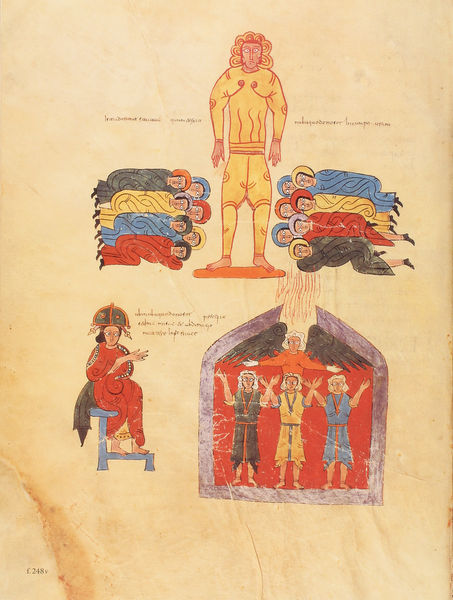
Titel: Beatus-Manuskript
Künstler: Magius
Institution: New York, Pierpont Morgan Library
Schlagwörter: blau, feuer, flügel, gott, mann, gelb, menschen, sitzen, bunt, frau, hut, männer, schwarz, stuhl, zeichnung, haus, rot, malerei, hose, gesicht, mensch, stehen, haare, personen, engel, füße, kauern, liegen, man, figuren, könig, thron, liegend, exotisch, buch, druck, seite, illustration, heiligenschein, tempel, heilige, anbeten, gottheit, anbetung, dreizehn, jünglinge, buchmalerei, heilge, feuerofen, samson, schwarz mann, drei jünglinge